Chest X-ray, PA view. Patient: 13 years old, sex F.
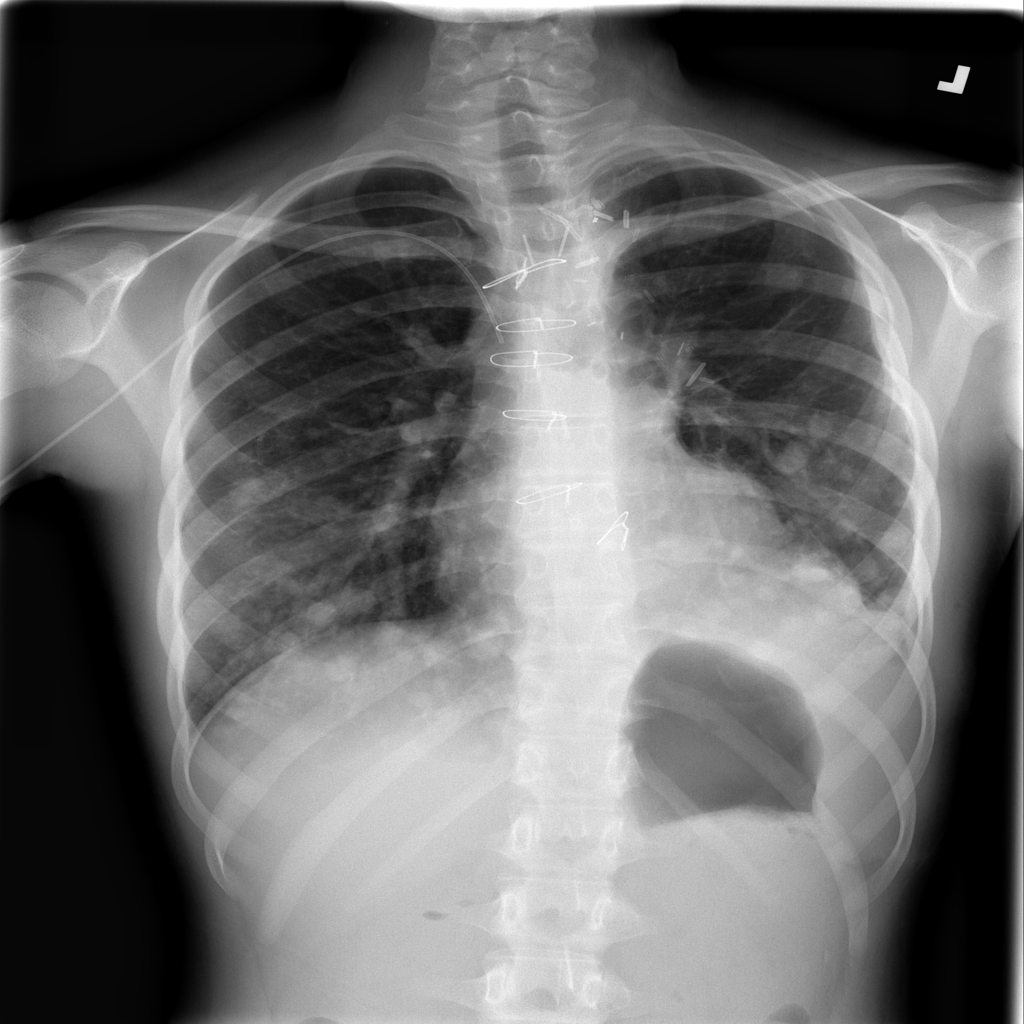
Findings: Nodule, Pneumothorax